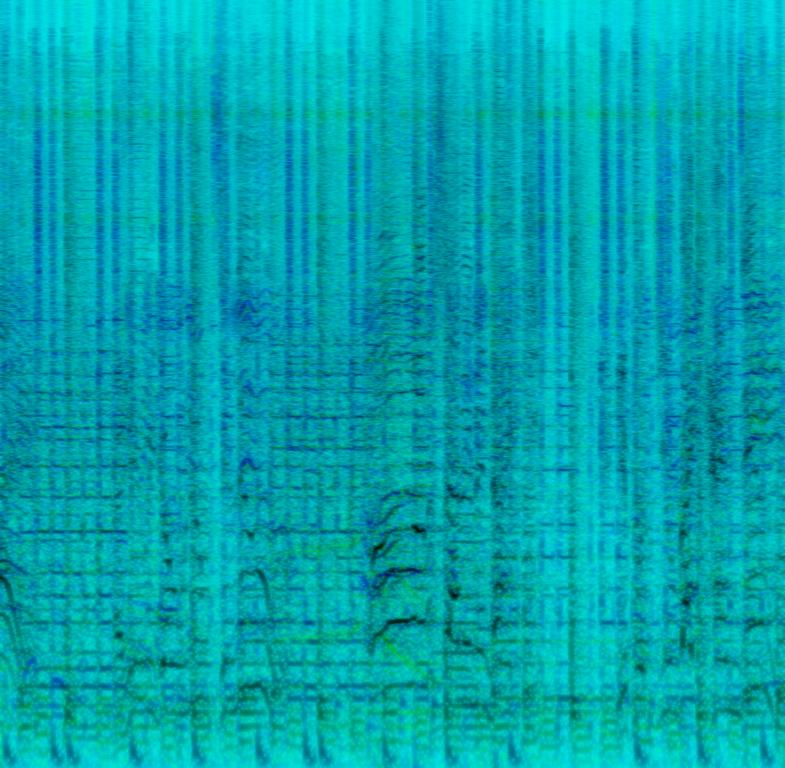
This children's song features a male voice singing the main melody. There are other voices singing backing vocals. This is accompanied by percussion playing a simple beat. A guitar strums the chords accenting the strums in between lines. The bass plays the root notes of the chords with a reggae feel. The keyboards play chords in the background. This song can be played at a children's party.